Interaction volume radius: 5 \u00c5
Interaction volume height: 20 \u00c5
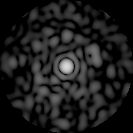
Disorder parameter: 0.8541